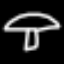
Label: mushroom